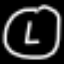
Label: clock